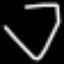
Label: diamond